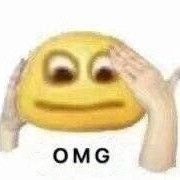
Label: emoji